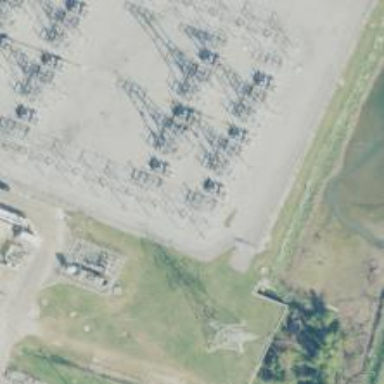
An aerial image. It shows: Switch for power supply.